Interaction volume radius: 10 \u00c5
Interaction volume height: 15 \u00c5
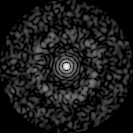
Disorder parameter: 0.8311